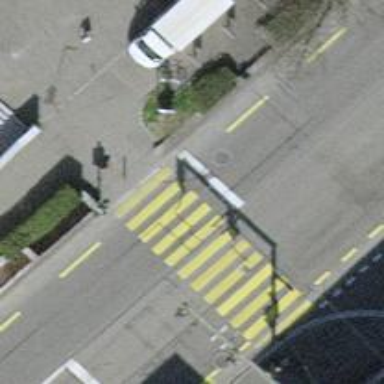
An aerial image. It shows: Primary highway with asphalt surface and designated cycle lane. There are trolley wires present along the road.